Question: I'm trying to integrate both a Facebook and a Foursquare login system into my app. However, I have no idea how to edit the URL type and URL scheme under the 'myapp.plist'. Should I just add a new item under URL scheme or create a new URL type?

This is the image for Facebook login.
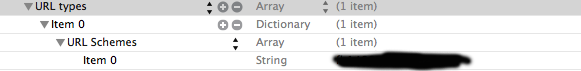
Answer: It looks like you're just trying to create a custom URL scheme. To do this, do something like this:

Then, all URL requests that are sent to 'myapp://whatever-url' on the device will be directed into your app. You can identify them in the app delegate file of your app using the following method. I'm assuming you're getting data sent back to you in the URL (like a token) and you need to retrieve that information, so you'll need to parse the URL.
'''
//Handles URL schemes specified in the info.plist file
- (BOOL)application:(UIApplication *)application handleOpenURL:(NSURL *)url {
//Get the URL in string format
NSString *urlString = [url absoluteString];
//See if the URL contains part of the URL we're expecting (ie this is the base URL with data like a token appended to it)
if ([urlString rangeOfString:@"myapp://url_one"].location != NSNotFound) {
//Parse the URL
//Reference: http://stackoverflow.com/questions/<PHONE>/best-way-to-parse-url-string-to-get-values-for-keys
NSMutableDictionary *queryStringDictionary = [[NSMutableDictionary alloc] init];
NSArray *urlComponents = [urlString componentsSeparatedByString:@"&"];
for (NSString *keyValuePair in urlComponents) {
NSArray *pairComponents = [keyValuePair componentsSeparatedByString:@"="];
NSString *key = [pairComponents objectAtIndex:0];
NSString *value = [pairComponents objectAtIndex:1]; //Make sure this is URL decoded
//Add the value to an array, dictionary, etc. for usage later here
}
}
return TRUE;
}
'''
'myapp' can literally be whatever you want. The purpose here is to send a URL that will only direct users to app. So, this be something unique. For example, don't use 'fb' because that's used by the Facebook app.